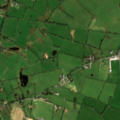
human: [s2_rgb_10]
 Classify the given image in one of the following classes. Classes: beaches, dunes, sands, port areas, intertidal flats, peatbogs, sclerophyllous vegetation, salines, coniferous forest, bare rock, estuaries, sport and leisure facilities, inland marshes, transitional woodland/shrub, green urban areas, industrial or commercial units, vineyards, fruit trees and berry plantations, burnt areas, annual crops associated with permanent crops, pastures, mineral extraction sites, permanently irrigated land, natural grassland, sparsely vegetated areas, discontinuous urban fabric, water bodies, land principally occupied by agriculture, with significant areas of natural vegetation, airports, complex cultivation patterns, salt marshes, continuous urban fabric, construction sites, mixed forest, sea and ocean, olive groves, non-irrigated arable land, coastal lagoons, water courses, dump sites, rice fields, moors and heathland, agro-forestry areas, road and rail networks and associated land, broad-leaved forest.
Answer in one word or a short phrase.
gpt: pastures